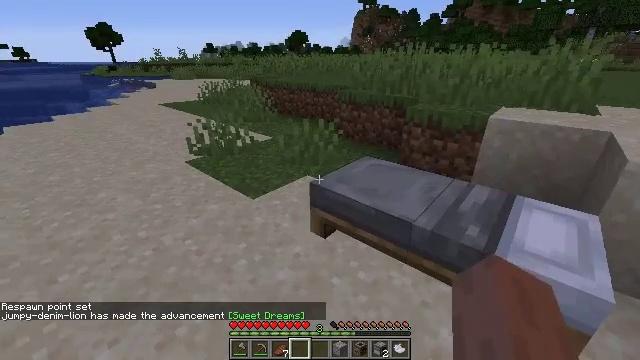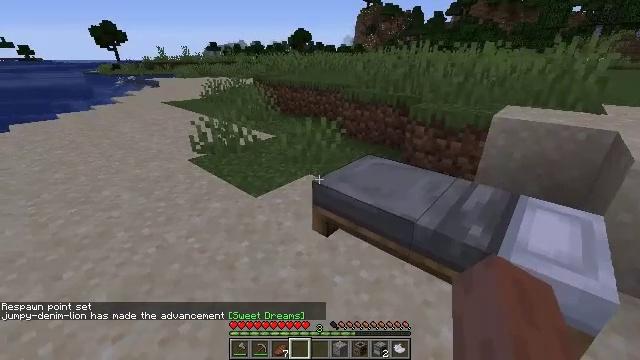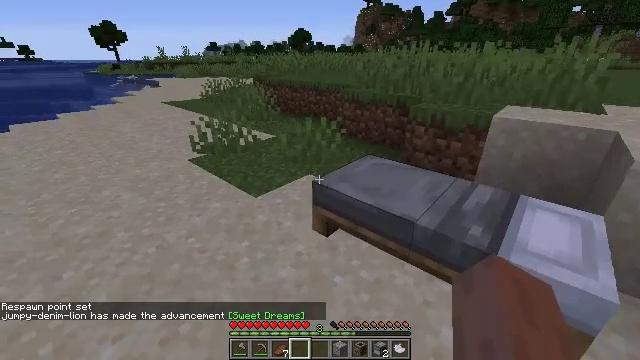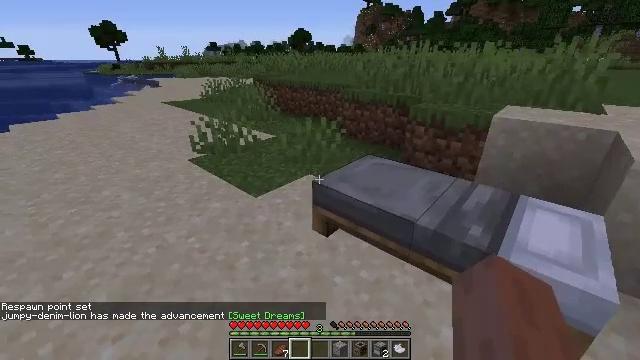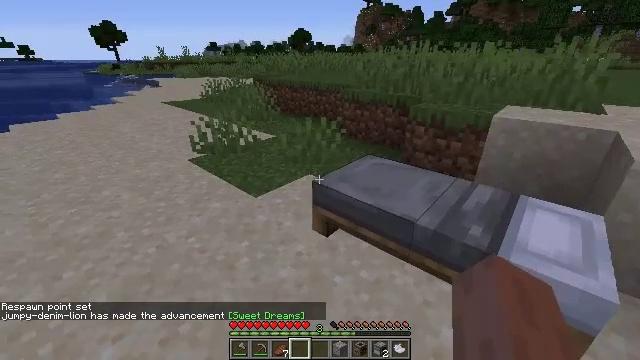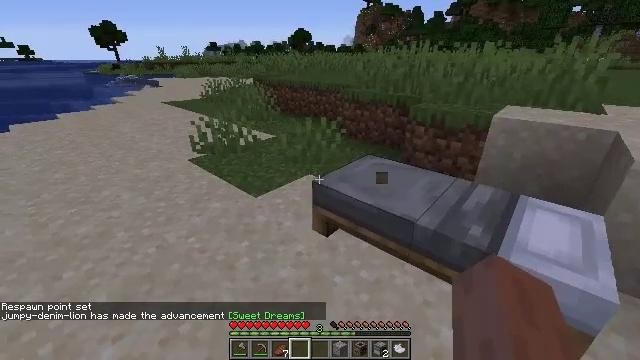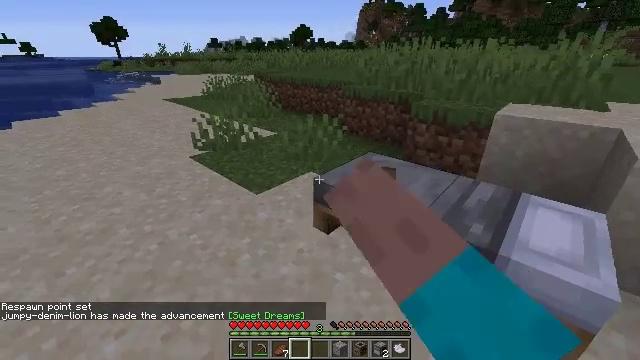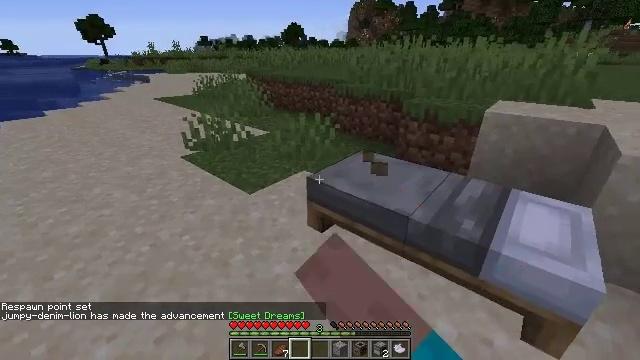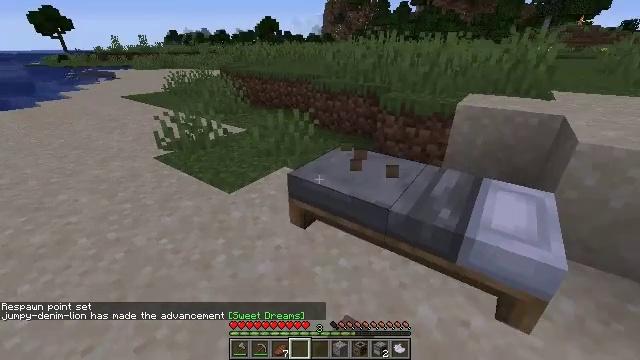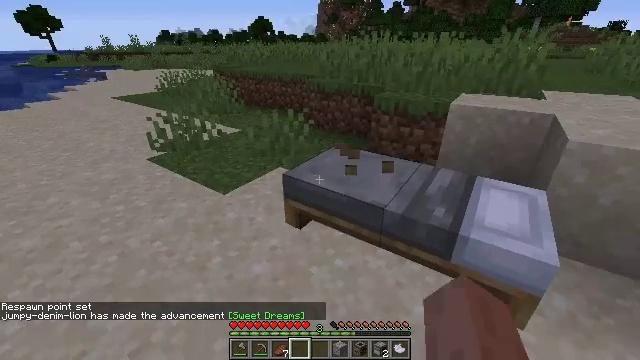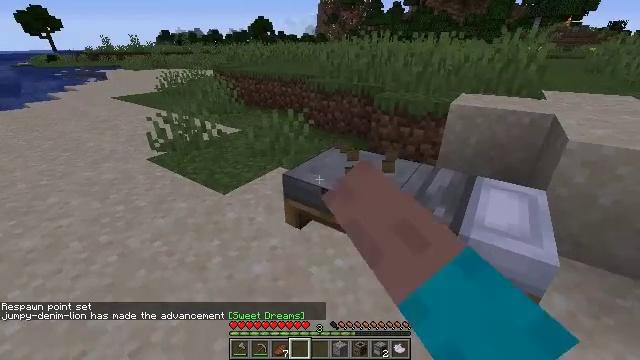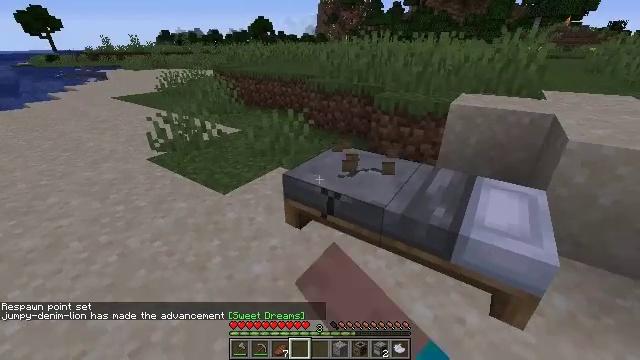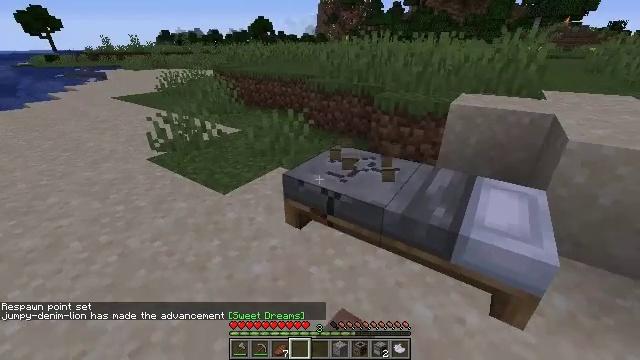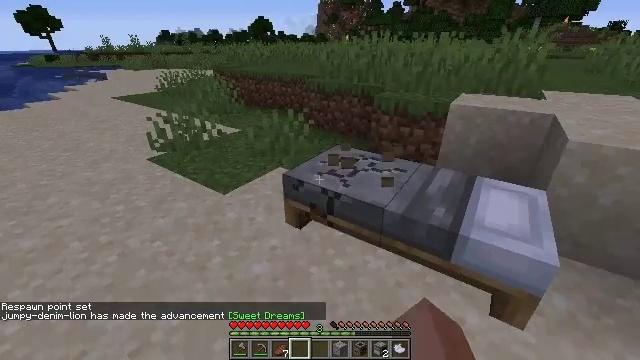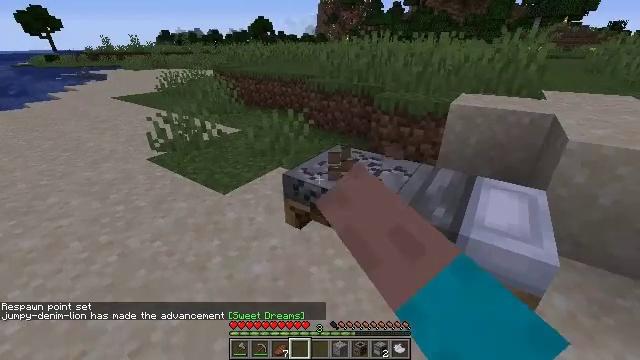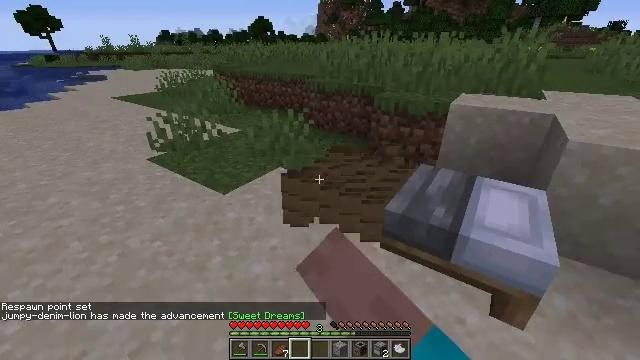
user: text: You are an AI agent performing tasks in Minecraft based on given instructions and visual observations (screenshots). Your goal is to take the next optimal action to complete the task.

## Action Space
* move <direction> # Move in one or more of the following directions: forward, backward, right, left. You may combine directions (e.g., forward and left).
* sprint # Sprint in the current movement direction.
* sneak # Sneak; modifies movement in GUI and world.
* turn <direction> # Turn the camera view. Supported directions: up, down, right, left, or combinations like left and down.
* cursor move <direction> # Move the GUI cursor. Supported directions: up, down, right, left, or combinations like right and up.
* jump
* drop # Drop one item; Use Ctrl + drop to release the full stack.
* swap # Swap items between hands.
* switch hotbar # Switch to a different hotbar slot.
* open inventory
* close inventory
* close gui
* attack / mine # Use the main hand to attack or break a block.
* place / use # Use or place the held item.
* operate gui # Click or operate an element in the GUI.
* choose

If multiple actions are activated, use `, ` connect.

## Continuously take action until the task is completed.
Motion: motion action
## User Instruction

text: Attack the light gray bed to collect it.
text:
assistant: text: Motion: no_op
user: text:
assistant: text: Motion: no_op
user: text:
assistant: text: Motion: no_op
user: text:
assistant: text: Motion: no_op
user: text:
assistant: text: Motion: attack / mine
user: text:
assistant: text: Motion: attack / mine
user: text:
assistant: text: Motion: turn right, attack / mine
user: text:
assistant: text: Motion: turn right, attack / mine
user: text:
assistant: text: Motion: turn right, attack / mine
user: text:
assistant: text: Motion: attack / mine
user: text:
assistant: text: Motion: attack / mine
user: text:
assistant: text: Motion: attack / mine
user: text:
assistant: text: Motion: attack / mine
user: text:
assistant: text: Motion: attack / mine
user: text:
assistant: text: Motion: attack / mine
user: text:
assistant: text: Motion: attack / mine
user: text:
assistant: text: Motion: turn right and down, attack / mine
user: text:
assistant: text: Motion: turn right, attack / mine
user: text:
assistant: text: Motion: attack / mine
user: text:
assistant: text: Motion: attack / mine